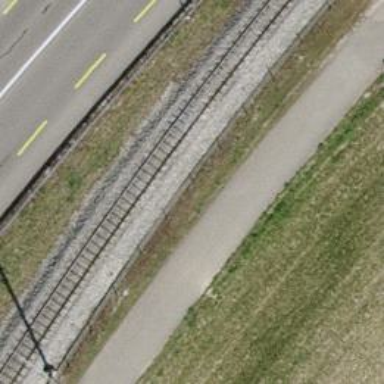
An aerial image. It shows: Light rail track with 1 electrified contact line.